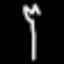
Label: fork